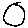
Label: moon